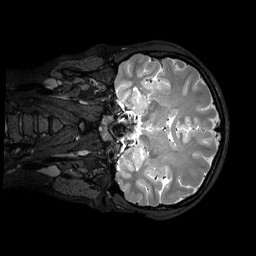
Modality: T2w
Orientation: coronal